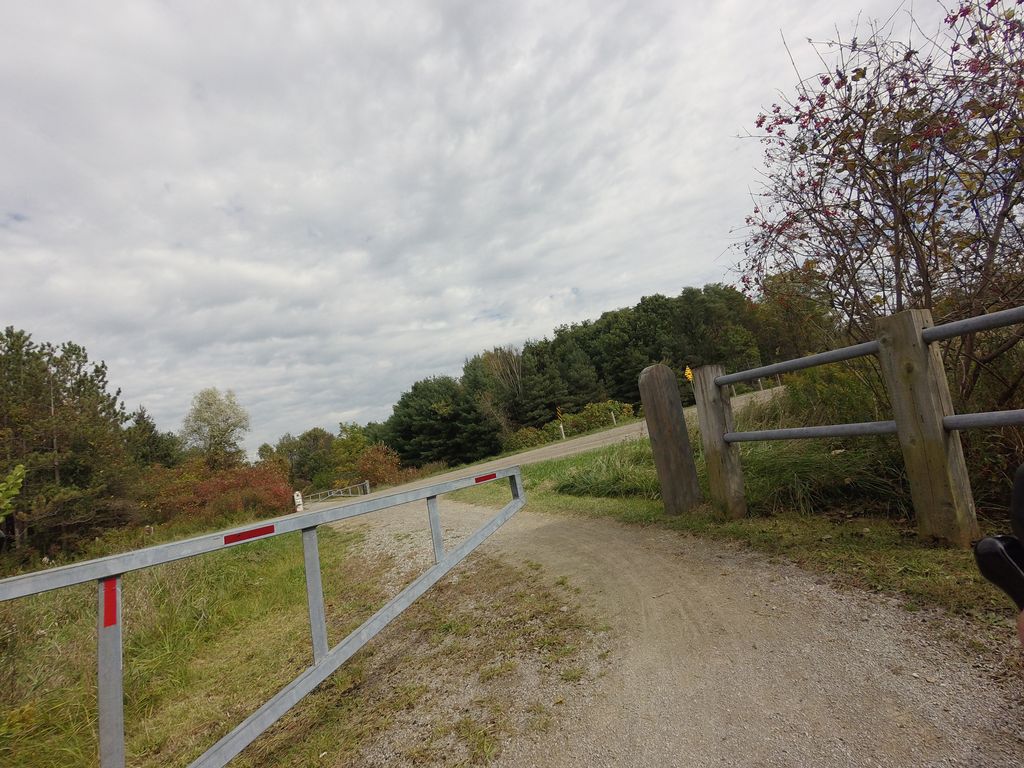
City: hamilton